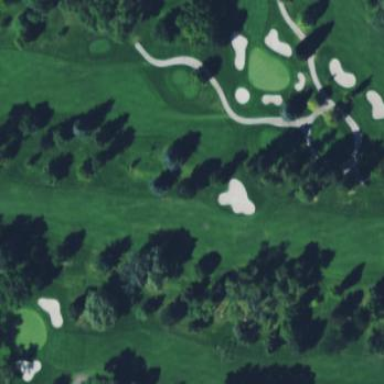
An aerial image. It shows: Golf fairway surrounded by grass.